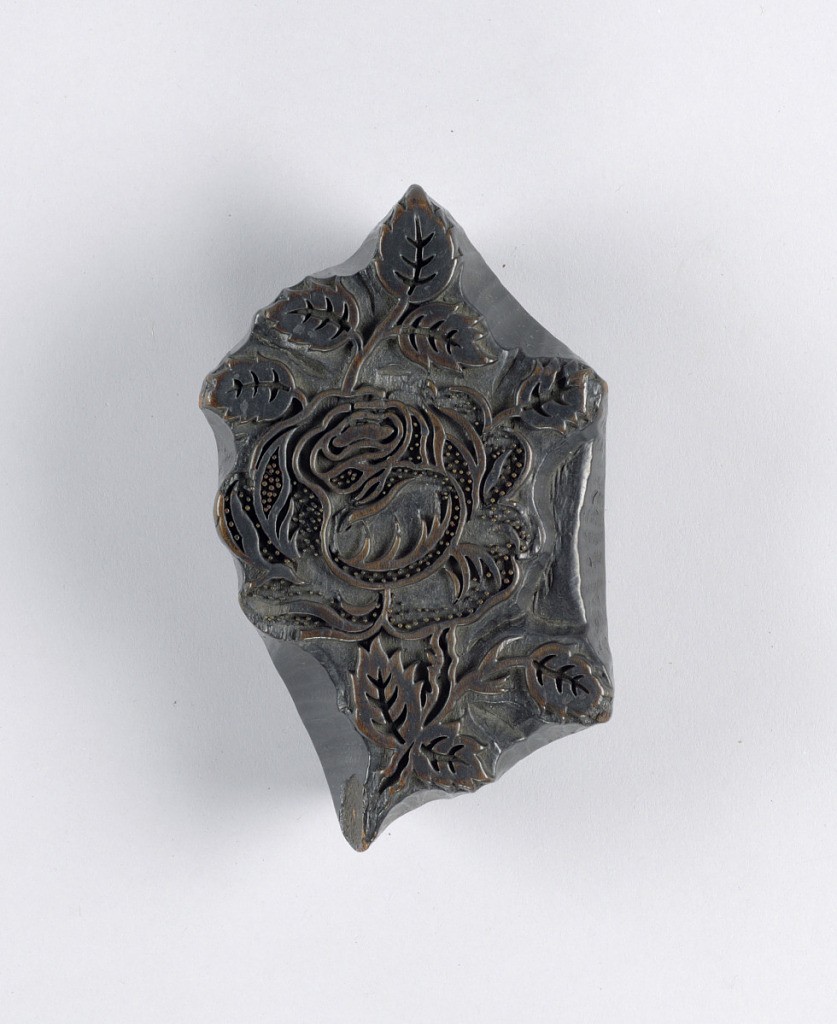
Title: Printing block
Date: late 18th–early 19th century
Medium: wood, metal
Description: Small wooden block with raised design of an open rose and leaves.